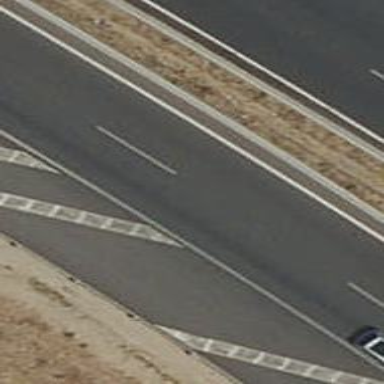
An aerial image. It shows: Asphalt motorway.